I will show an image sequence of human cooking. I have annotated the images with numbered circles. Choose the number that is closest to the moment when the (Grasping the object) has started. You are a five-time world champion in this game. Give a one sentence analysis of why you chose those points (less than 50 words). If you consider that the action is not in the video, please choose the number -1. Provide your answer at the end in a json file of this format: {"points": []}
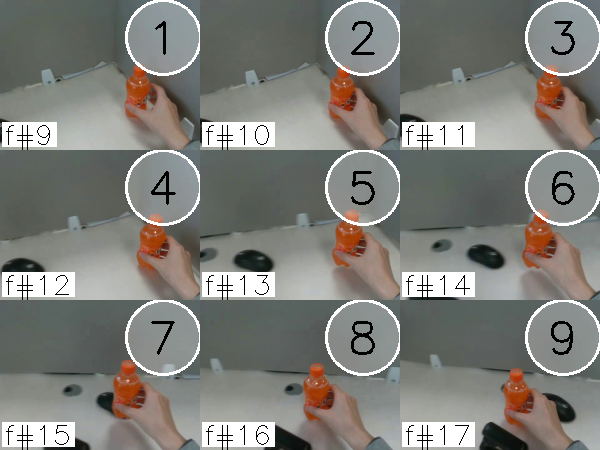
Frame 2 shows the clearest moment of hand-object contact.
{"points": [2]}